Question: I want to fill in text in a page having Tinymce Editor for functional Automation testing using Cucumber and selenium driver.I am able to open the image dialog but unable to fill in the textfield inside it .i know that TinyMce has an embeded Iframe tag which holds other html.
I have used below steps,but doesnt works.
'''
When /^I fill in the xpath "([^"]*)" with "([^"]*)"$/ do |xpath, value|
find(:xpath, xpath).set 'value'
end
'''
and
'''
When /^I fill in "([^"]*)" with "([^"]*)"$/ do |field, value|
fill_in(field, :with => value)
end
'''
i get an error as 'Unable to find xpath' PFA of image for refrenece.
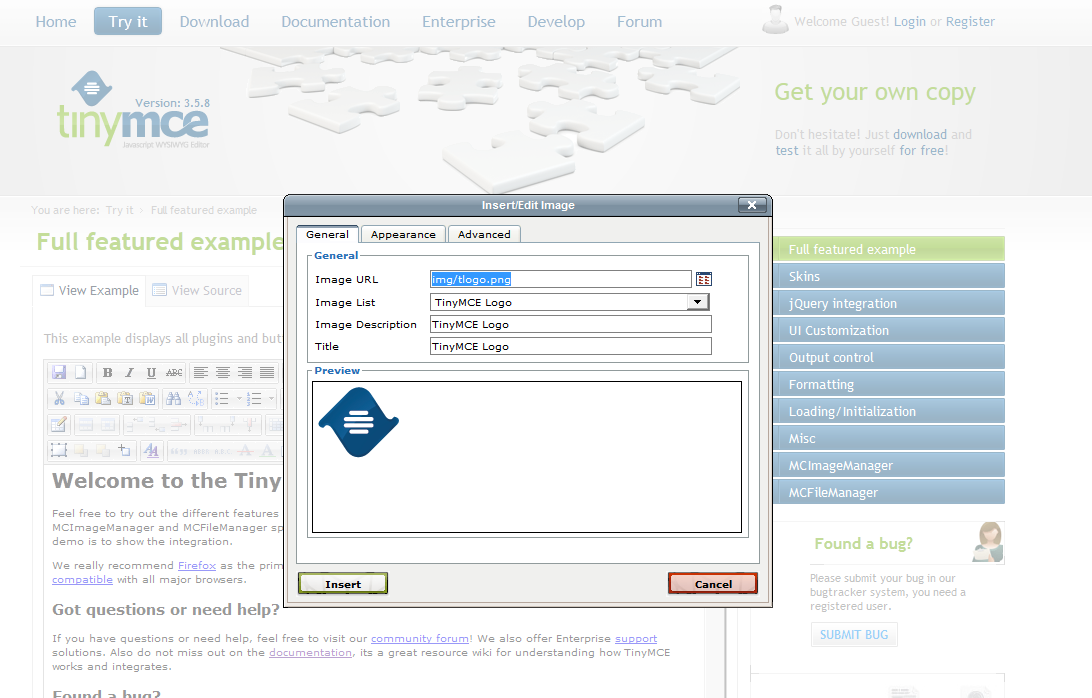
Answer: I think you should switch to chrome and use the method here: <URL>
Looks like firefox has a know bug around this.